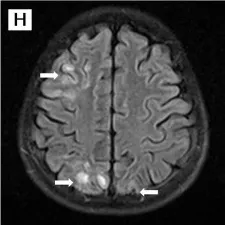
(H) Axial view of brain MR imaging revealed high signals on T2 FLAIR images of cortical and subcortical areas of both the occipital lobes and right frontal-parietal lobe. MPR, multiplanar reconstruction; CTA, computed tomography angiography; MIP, maximum intensity projection; VR, volume rendered; MR, magnetic resonance; FLAIR, fluid-attenuation inversion recovery.
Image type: radiology (mri)